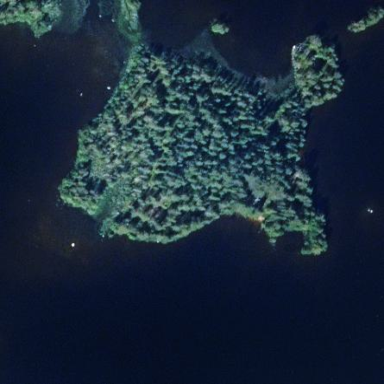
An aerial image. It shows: Islet.